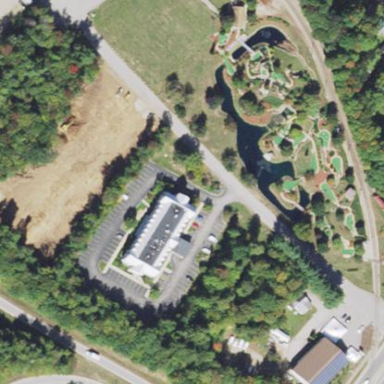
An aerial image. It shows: Miniature golf course.